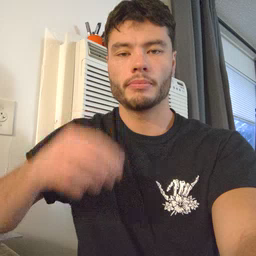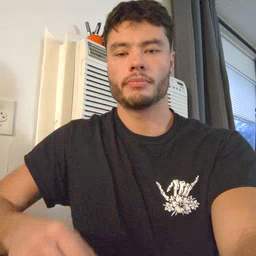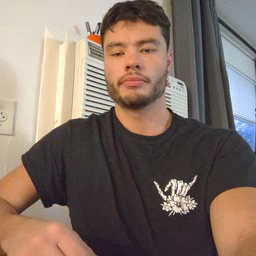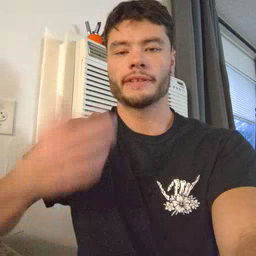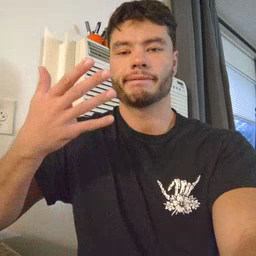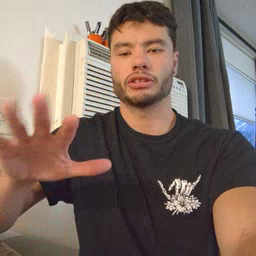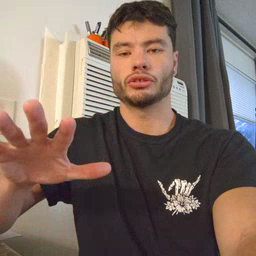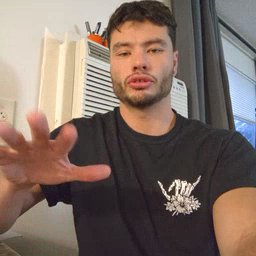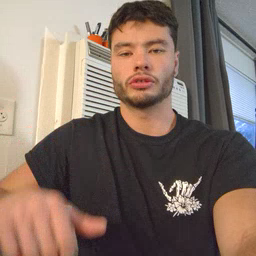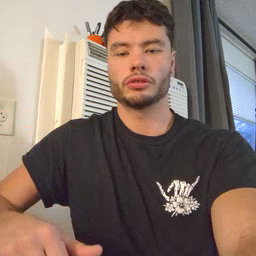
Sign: finish